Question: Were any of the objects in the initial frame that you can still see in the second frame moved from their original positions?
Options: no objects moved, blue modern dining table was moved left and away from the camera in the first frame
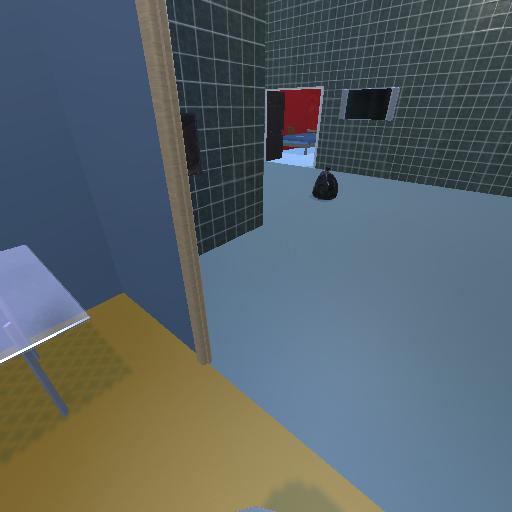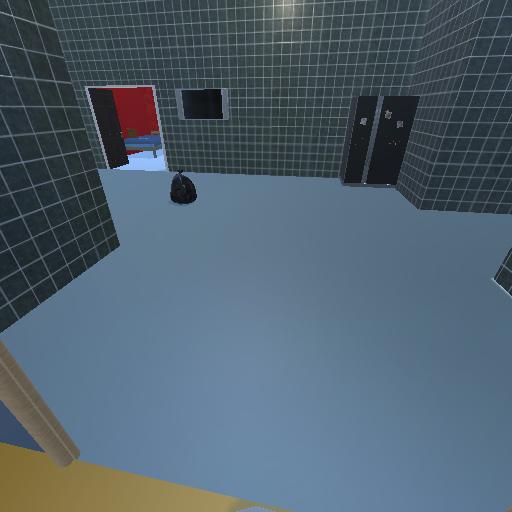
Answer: no objects moved